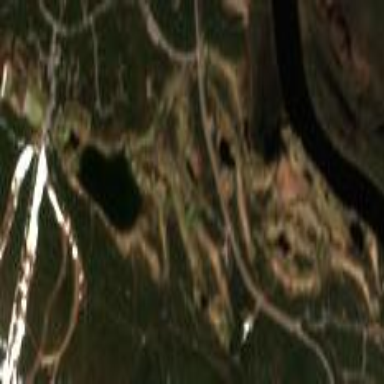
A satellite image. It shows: Golf course.